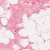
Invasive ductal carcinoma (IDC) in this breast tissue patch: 0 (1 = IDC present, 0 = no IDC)